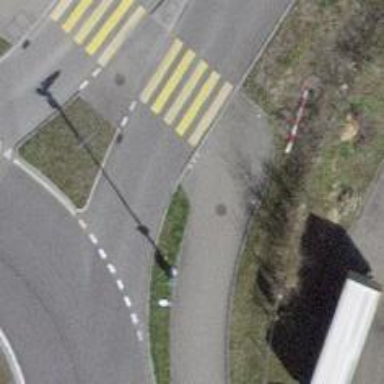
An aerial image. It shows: Asphalt cycleway.